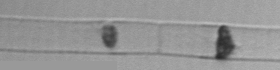
Label: Dactyliosolen_blavyanus